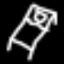
Label: bed